Question: This is my MySQL table:

- - -
I am inserting data into the table like so:
'''
$stmt = $db->prepare("INSERT INTO likes (user_id,post_id) VALUES (?,?)");
$stmt->execute(array($_SESSION['user'],$_POST['id']));
'''
This works fine, but as you can see the MySQL table has two identical rows (id's 3 & 4) which both have a user_id of 5 and a post_id of 196. In other words my MySQL table records that the user with id = 5 likes the post with id = 196 how do I disallow a situation where there are two rows that have identical user_id's identical post_id's
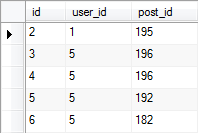
Answer: You need to set a <URL> on the user_id and post_id columns